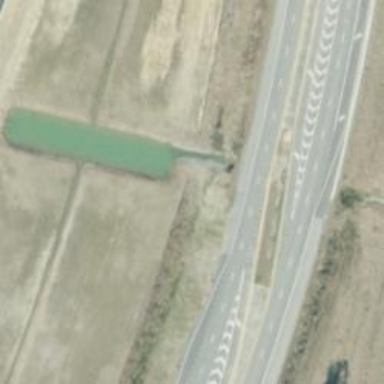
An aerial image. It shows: Asphalt road classified as primary highway with expressway characteristics.